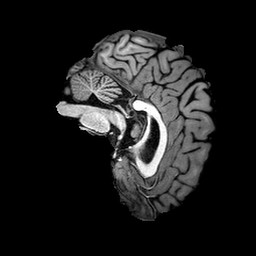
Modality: T1w
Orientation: sagittal